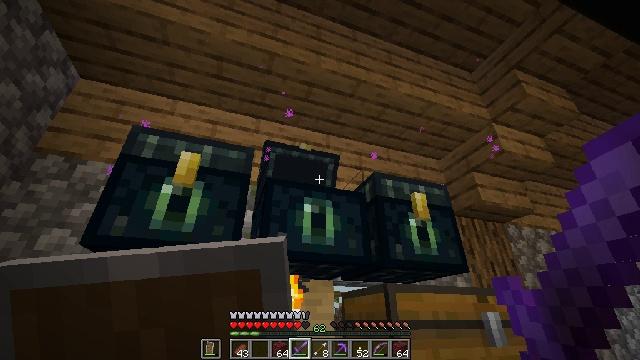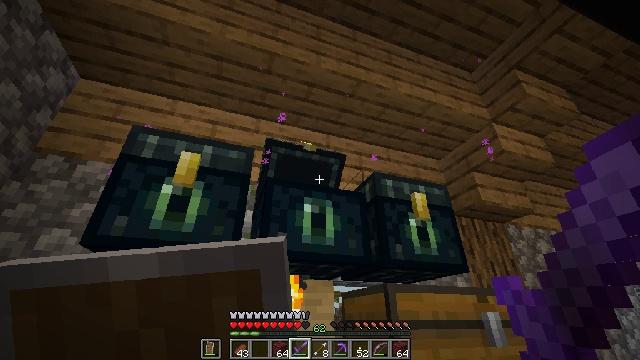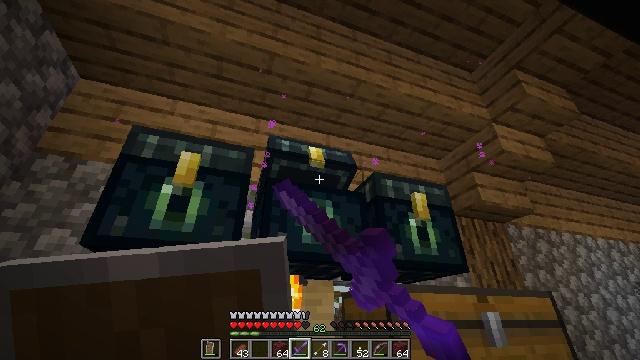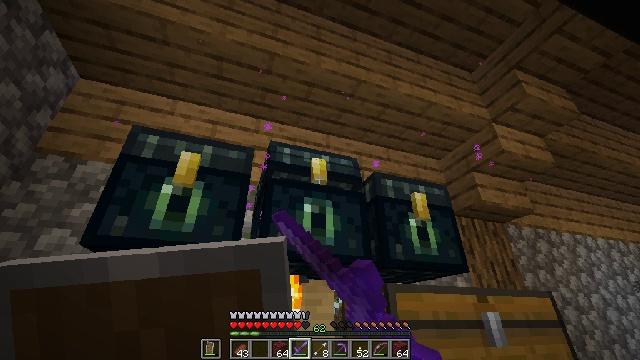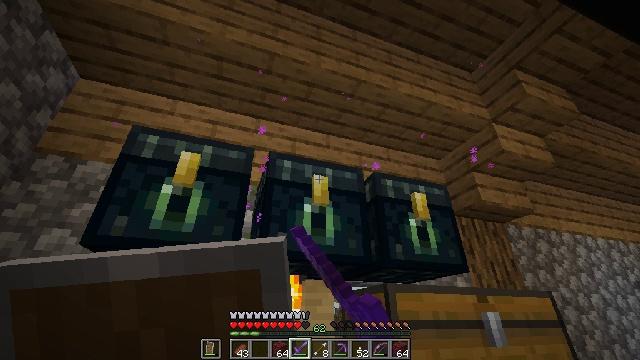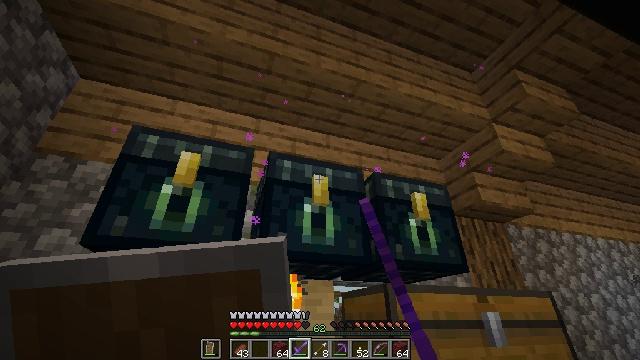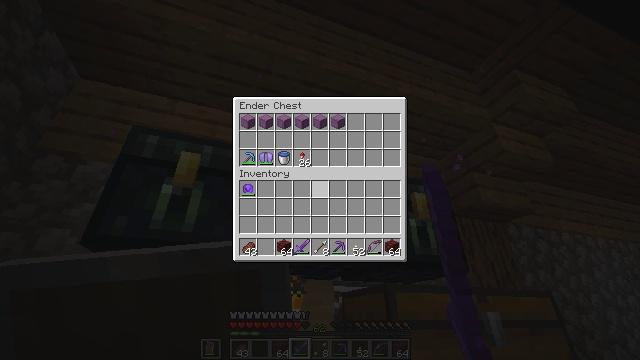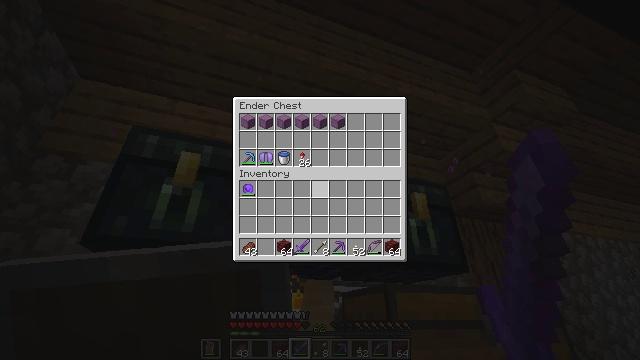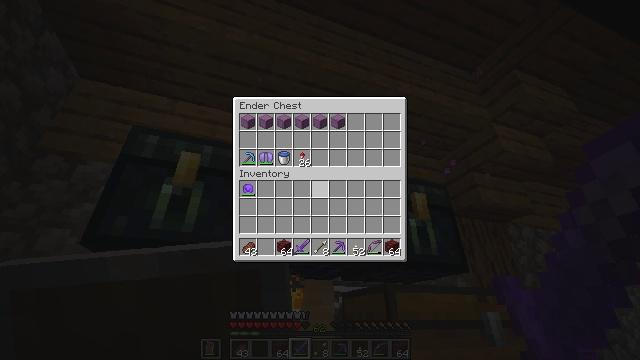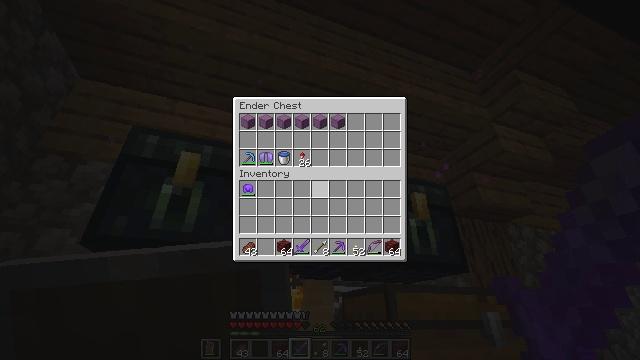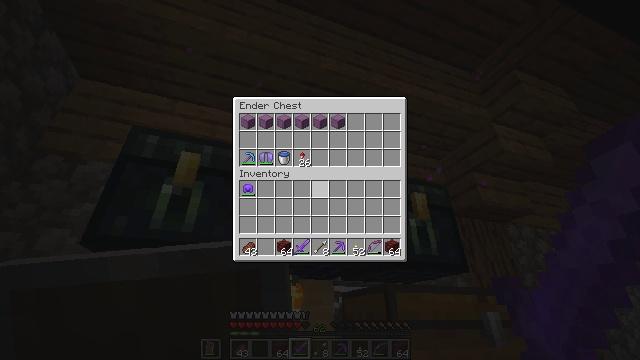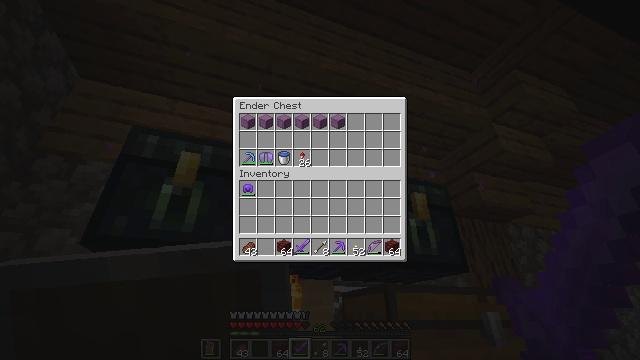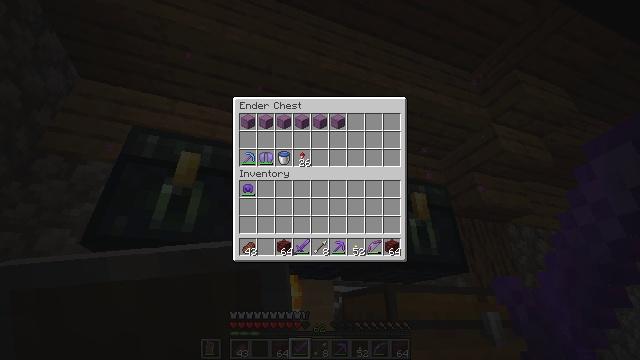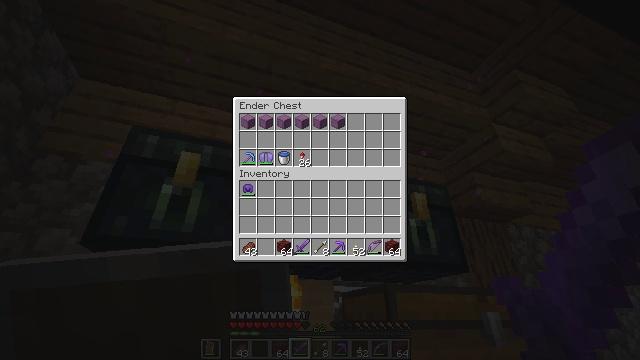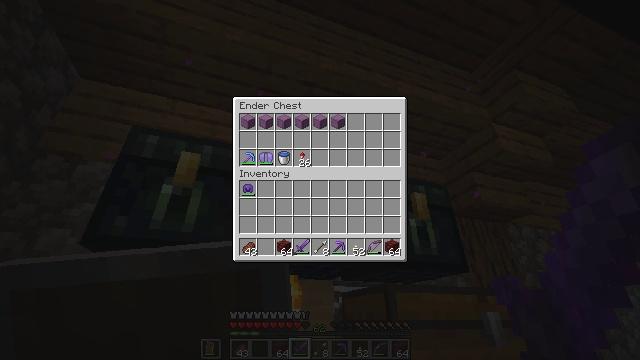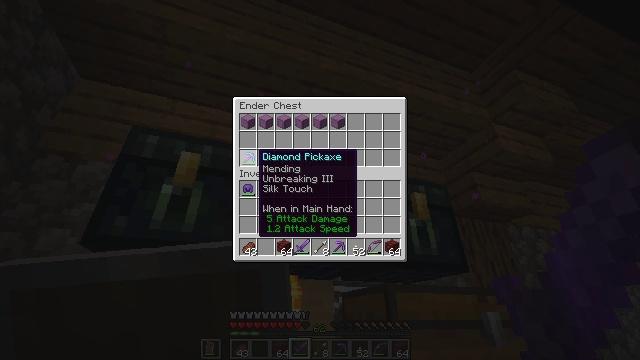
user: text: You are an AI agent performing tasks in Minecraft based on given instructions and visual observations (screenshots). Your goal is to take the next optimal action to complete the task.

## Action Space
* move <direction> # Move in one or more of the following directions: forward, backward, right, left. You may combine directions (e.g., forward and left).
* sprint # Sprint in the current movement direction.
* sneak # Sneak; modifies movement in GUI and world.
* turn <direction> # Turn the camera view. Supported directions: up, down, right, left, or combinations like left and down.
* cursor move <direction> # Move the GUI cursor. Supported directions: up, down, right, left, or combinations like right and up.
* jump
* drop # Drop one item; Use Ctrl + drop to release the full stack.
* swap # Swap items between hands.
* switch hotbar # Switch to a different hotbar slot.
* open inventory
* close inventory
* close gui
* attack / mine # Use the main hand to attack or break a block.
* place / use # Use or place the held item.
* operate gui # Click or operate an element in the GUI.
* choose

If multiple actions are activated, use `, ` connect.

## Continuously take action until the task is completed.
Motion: motion action
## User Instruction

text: Retrieve the ender chest safely.
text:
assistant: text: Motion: use / place
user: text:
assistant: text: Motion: use / place
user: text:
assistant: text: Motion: no_op
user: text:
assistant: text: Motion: no_op
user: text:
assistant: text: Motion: no_op
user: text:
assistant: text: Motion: no_op
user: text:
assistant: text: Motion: no_op
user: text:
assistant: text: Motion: no_op
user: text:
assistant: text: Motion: no_op
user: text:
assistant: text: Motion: no_op
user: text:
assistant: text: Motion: no_op
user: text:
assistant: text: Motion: no_op
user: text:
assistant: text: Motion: turn left
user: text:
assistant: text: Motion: turn left and up
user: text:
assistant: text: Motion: turn left
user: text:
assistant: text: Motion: turn left
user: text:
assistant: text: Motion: no_op
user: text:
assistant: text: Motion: no_op
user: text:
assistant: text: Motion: no_op
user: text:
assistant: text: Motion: no_op
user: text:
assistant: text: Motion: no_op
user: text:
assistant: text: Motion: no_op
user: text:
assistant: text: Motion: no_op
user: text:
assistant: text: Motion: no_op
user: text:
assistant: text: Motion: no_op
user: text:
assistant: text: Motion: no_op
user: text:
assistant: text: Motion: no_op
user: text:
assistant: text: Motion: no_op
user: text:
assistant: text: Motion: no_op
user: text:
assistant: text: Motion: no_op